Field crop: tomato
Growth stage: 1
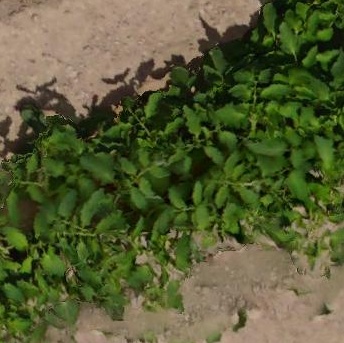
Species: tomato